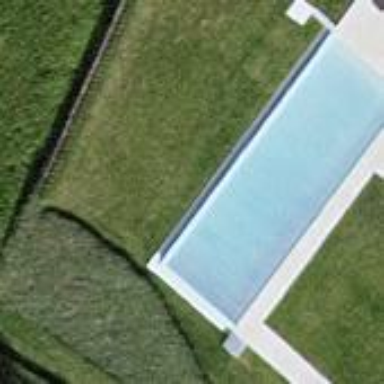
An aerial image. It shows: Swimming pool located in leisure land.